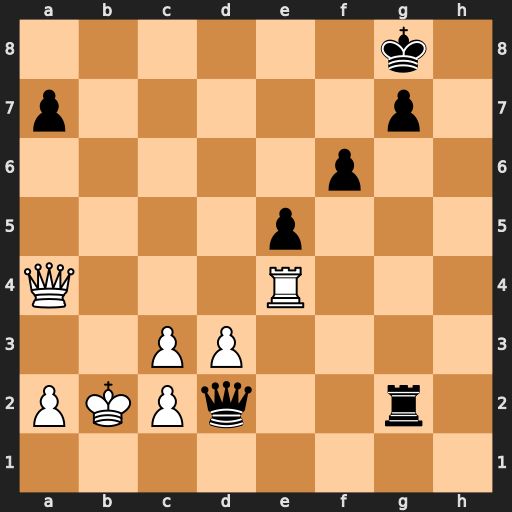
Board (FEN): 6k1/p5p1/5p2/4p3/Q3R3/2PP4/PKPq2r1/8
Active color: w
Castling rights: -
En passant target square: -
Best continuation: Qe8+ Kh7 Rh4+